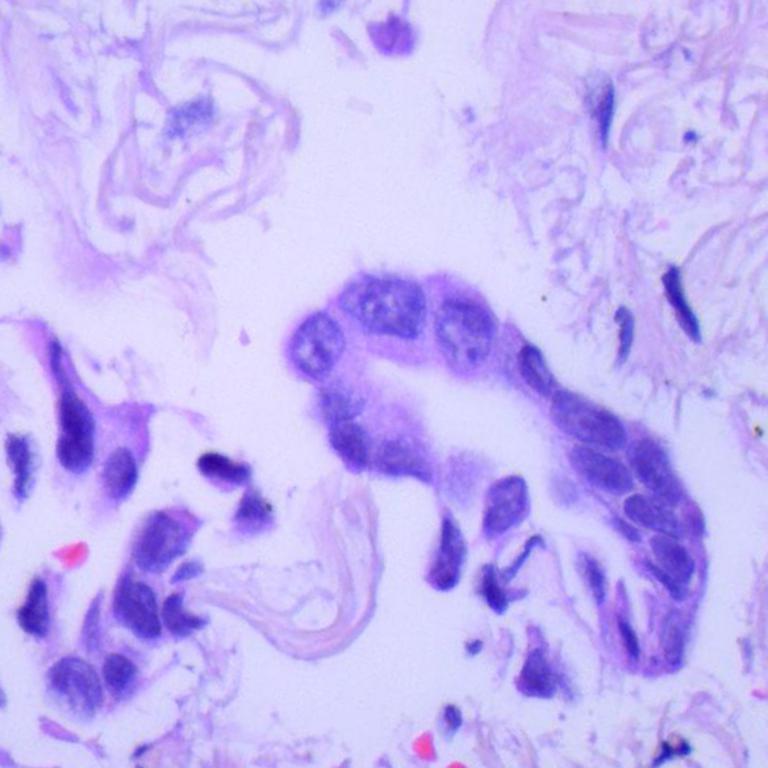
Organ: lung
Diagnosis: adenocarcinomas